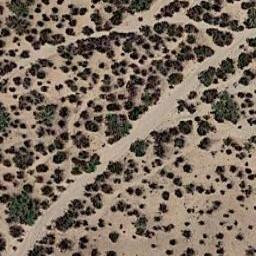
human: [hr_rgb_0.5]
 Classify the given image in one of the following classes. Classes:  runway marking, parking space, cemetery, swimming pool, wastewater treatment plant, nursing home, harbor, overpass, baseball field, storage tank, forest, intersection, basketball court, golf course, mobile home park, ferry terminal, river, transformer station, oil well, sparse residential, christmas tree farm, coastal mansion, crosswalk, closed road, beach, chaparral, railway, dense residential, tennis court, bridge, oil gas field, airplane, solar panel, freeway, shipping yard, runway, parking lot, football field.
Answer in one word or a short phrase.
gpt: chaparral